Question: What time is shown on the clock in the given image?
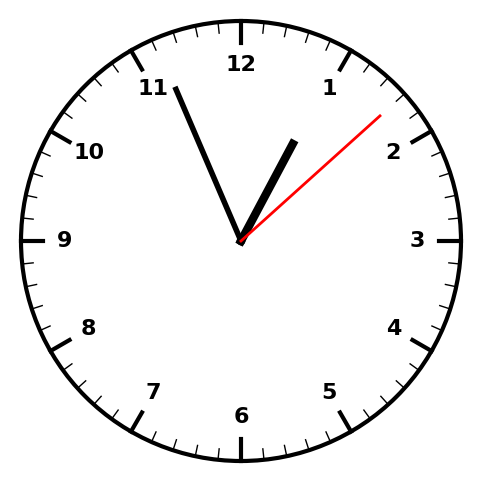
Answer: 12:56:08